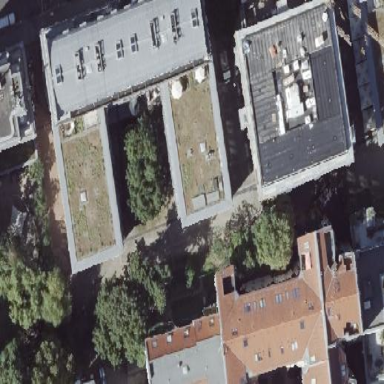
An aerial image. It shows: Unique round shape roof of apartment building.